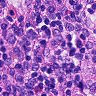
Metastatic tissue present: no